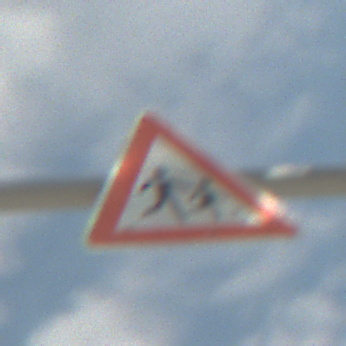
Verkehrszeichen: KinderLinks
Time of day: MorningAfternoon
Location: Outdoor (Beach)
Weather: PartlyCloudy
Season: NotSpecified
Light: Natural